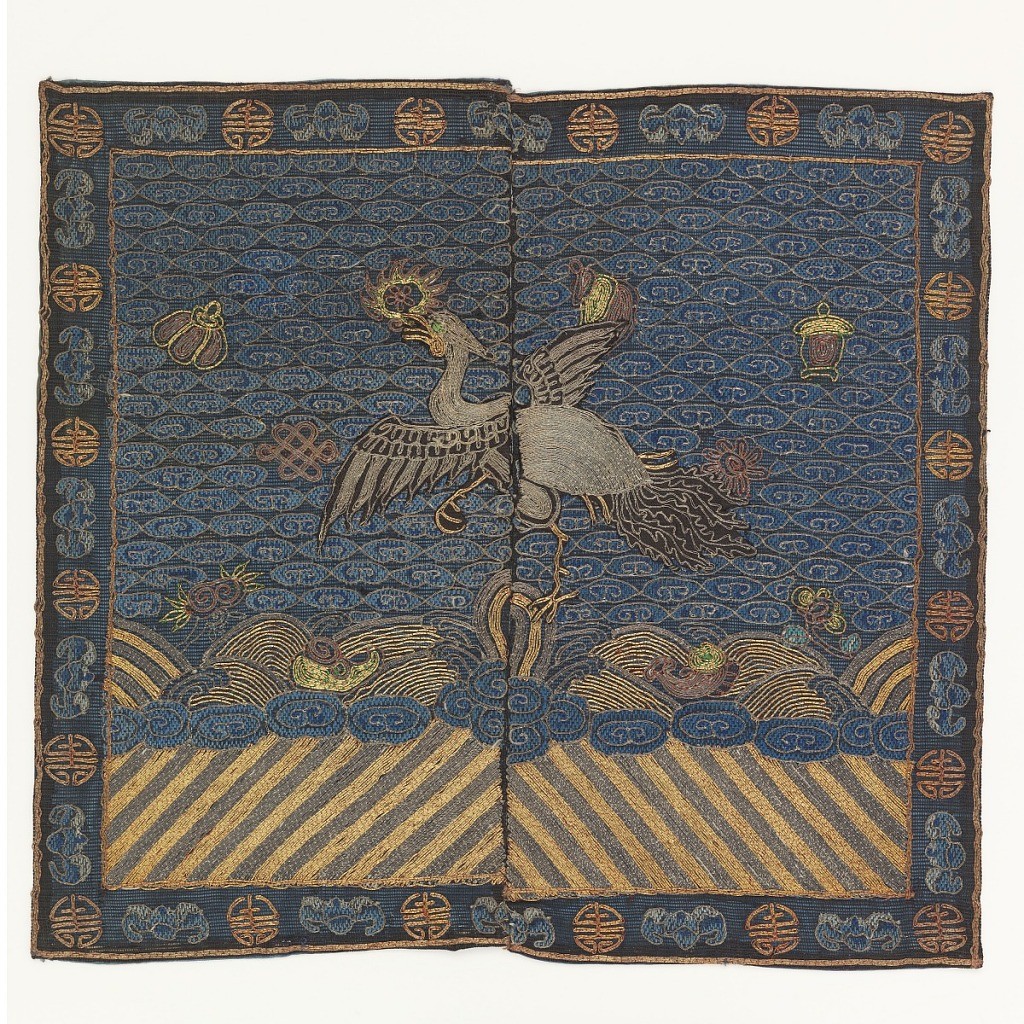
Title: Rank badge
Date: mid- 19th century
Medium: silk and metallic embroidery on silk foundation Technique: embroidered with satin and couching stitches on gauze weave
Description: Rank badge for a civil official of the fifth rank. Embroidered silk and metallic yarns showing a silver pheasant on a ground of clouds, surrounded by auspicious symbols. Diagonal lines at the bottom signify the ocean. Seam down the center. Lined with blue silk.